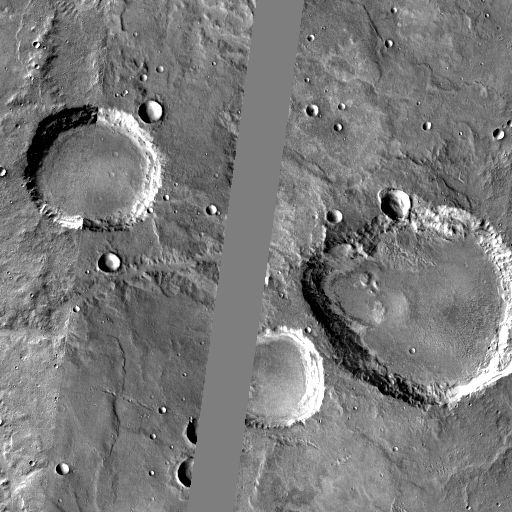
Crater classes present: Background, Other, Layered, Buried, Secondary